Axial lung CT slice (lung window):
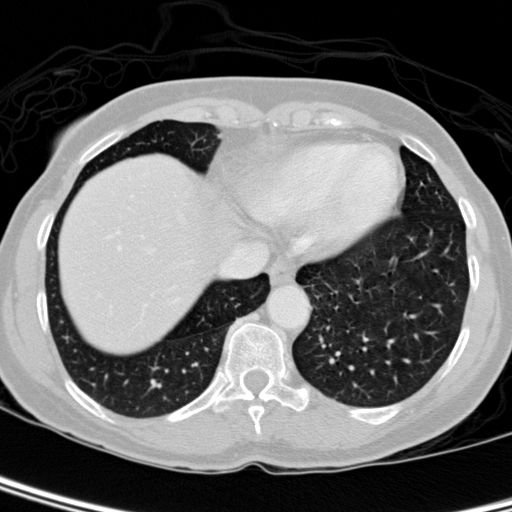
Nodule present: no